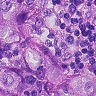
Metastatic tissue present: yes